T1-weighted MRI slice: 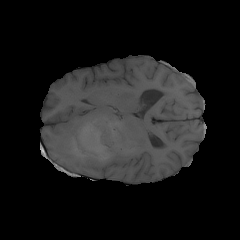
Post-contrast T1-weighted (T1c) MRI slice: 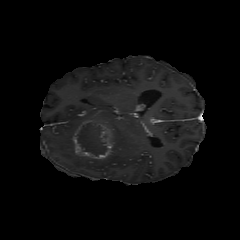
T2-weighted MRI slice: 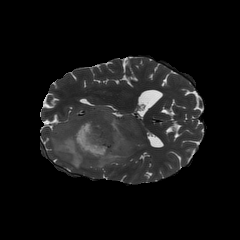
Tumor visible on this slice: yes